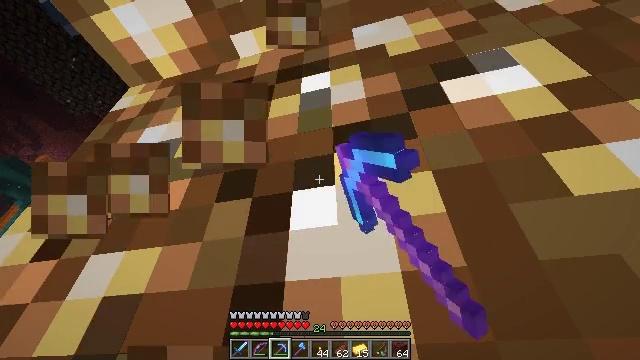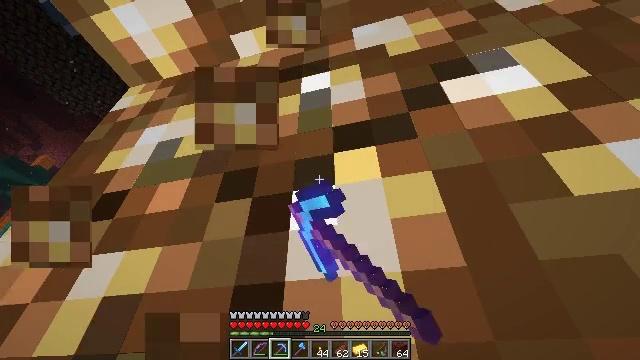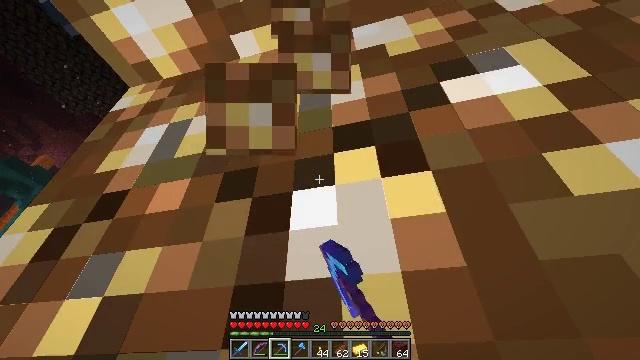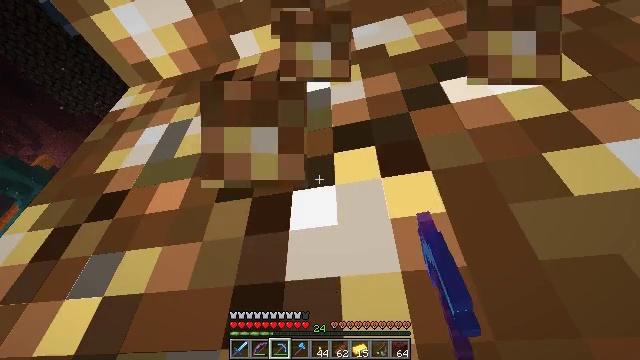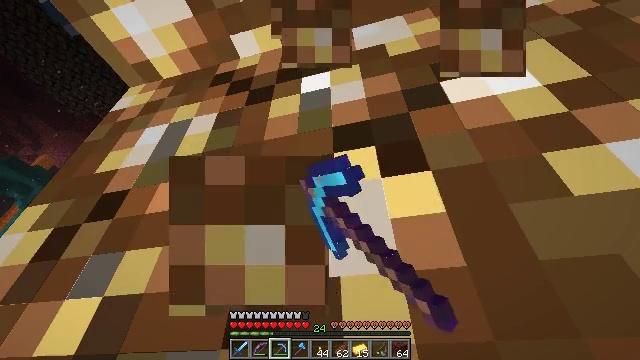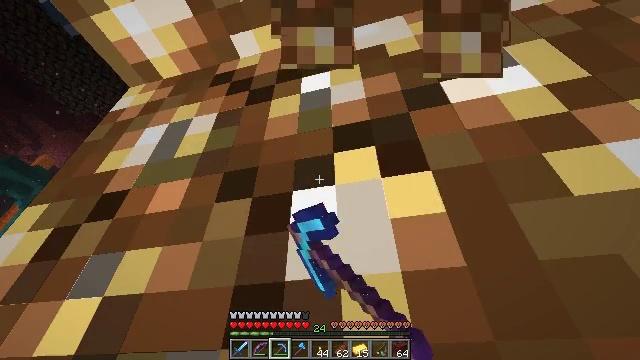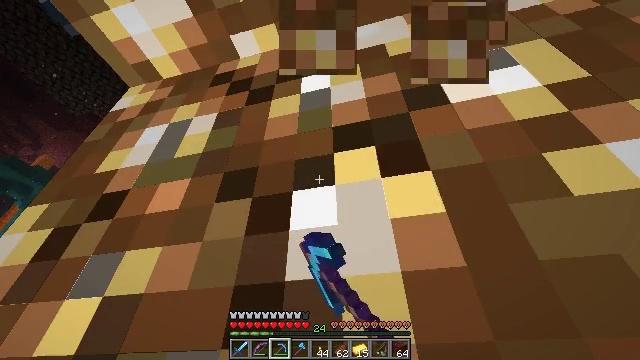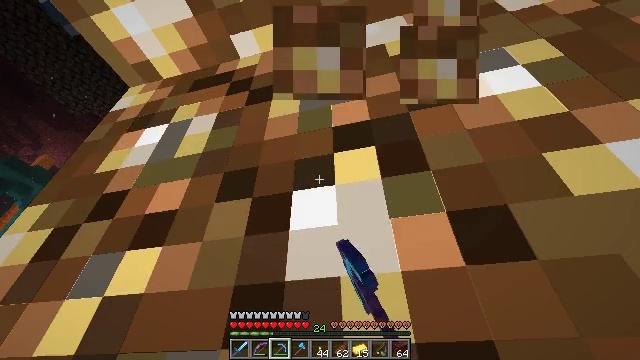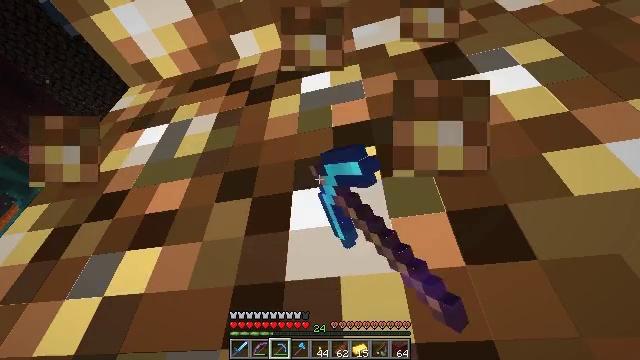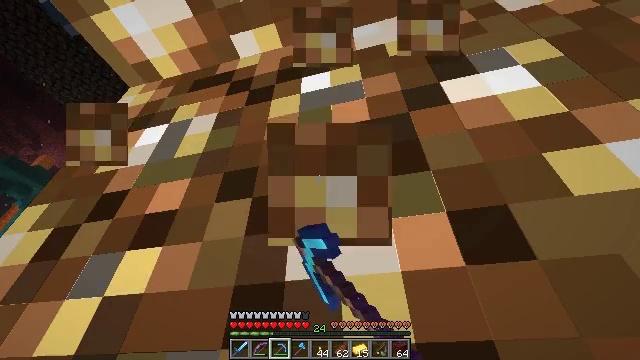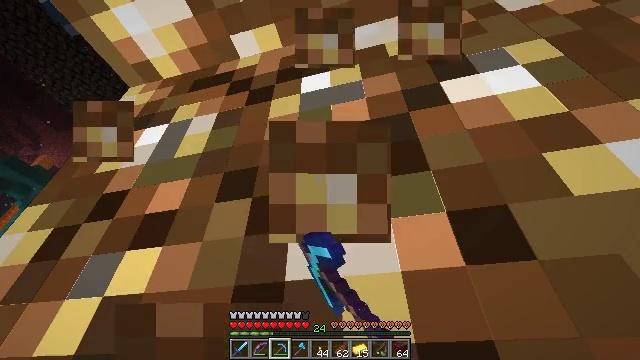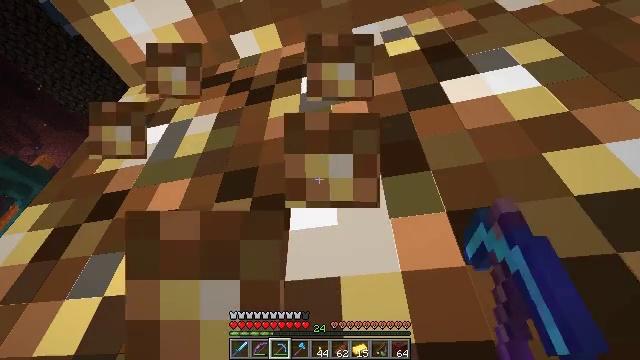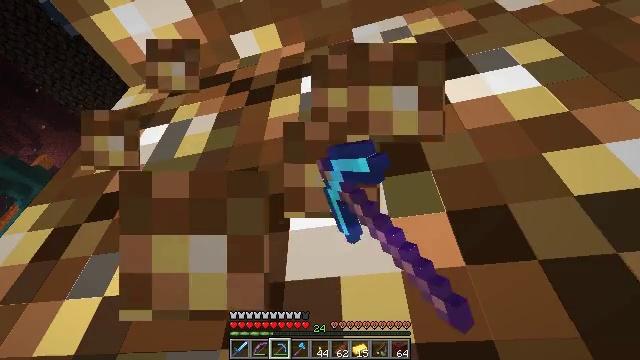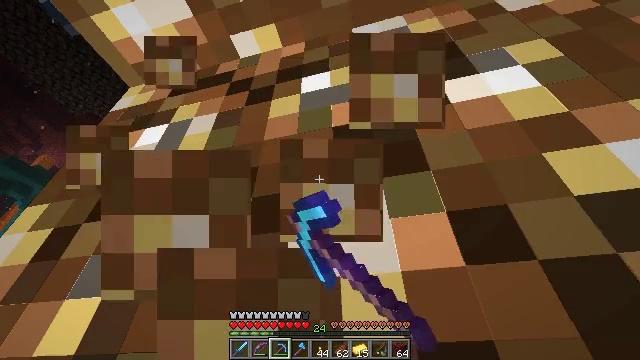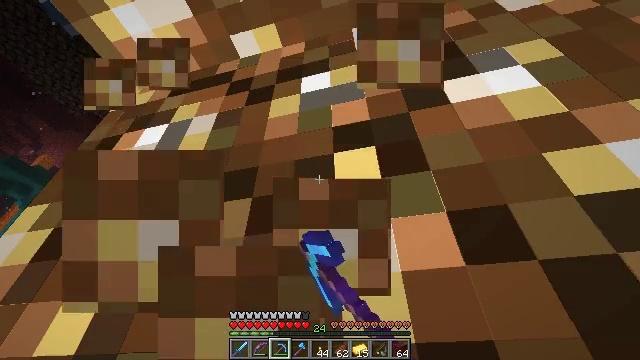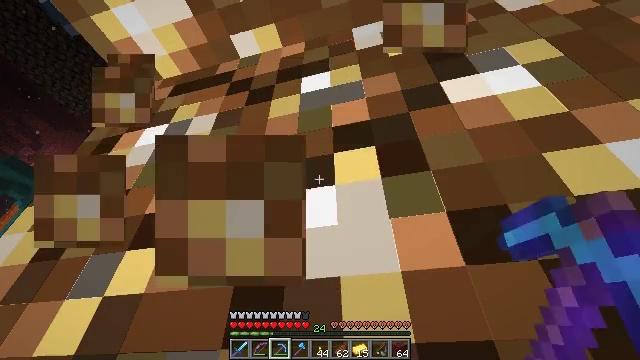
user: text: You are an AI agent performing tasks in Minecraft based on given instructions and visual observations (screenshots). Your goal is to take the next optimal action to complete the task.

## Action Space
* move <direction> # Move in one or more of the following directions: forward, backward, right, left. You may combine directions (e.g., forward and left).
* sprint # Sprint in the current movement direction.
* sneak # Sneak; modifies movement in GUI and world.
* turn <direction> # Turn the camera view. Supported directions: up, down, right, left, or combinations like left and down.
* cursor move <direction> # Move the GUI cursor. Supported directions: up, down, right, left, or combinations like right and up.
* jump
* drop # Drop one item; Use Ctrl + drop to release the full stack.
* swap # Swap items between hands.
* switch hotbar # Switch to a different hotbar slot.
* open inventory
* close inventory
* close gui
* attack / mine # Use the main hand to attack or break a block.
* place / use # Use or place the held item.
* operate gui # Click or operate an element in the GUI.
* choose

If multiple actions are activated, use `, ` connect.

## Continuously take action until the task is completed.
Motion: motion action
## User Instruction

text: Collect glowstone blocks for lighting.
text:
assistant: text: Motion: attack / mine
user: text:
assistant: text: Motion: attack / mine
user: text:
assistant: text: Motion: attack / mine
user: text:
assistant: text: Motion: attack / mine
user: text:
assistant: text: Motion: attack / mine
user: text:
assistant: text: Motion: attack / mine
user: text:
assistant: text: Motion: attack / mine
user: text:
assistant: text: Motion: attack / mine
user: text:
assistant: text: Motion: attack / mine
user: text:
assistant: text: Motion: attack / mine
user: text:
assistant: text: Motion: attack / mine
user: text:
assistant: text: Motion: attack / mine
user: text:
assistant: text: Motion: attack / mine
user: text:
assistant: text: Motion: attack / mine
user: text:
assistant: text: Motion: attack / mine
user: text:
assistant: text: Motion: attack / mine
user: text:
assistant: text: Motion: attack / mine
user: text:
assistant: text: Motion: attack / mine
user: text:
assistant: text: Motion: attack / mine
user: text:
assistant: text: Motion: attack / mine
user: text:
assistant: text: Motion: turn up, attack / mine
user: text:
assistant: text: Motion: no_op
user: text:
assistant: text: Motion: no_op
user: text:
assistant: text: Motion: no_op
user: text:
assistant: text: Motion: turn down
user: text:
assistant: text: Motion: turn down
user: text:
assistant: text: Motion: no_op
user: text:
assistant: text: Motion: no_op
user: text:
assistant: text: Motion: no_op
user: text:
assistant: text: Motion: no_op